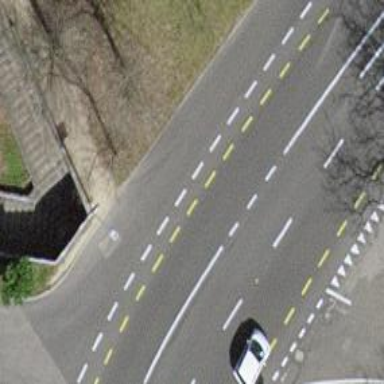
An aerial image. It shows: Primary highway with designated cycle lane on the left.